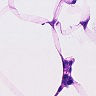
Metastatic tissue present: no